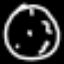
Label: clock